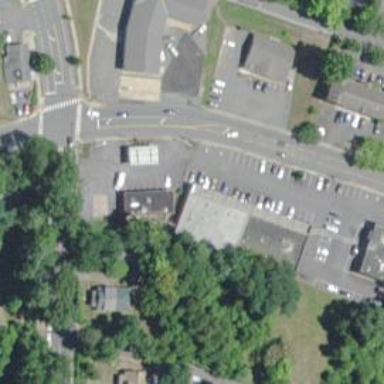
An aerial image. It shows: Convenience shop.